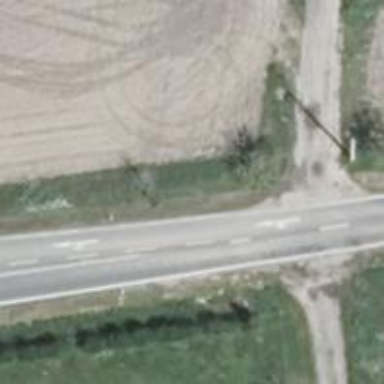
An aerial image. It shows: Secondary road with asphalt surface.